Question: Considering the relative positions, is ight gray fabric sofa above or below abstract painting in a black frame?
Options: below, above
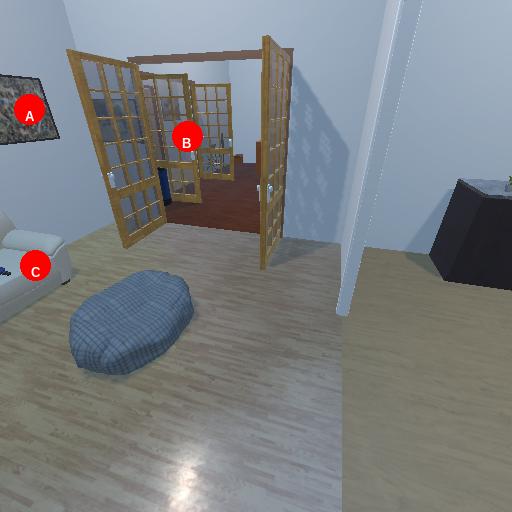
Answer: below